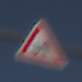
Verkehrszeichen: Gegenverkehr
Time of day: MorningAfternoon
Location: Outdoor (Urban)
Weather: Clear
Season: NotSpecified
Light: Natural